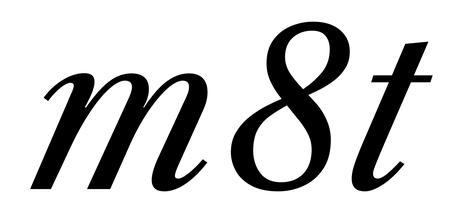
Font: LibreCaslonText-Italic_Italic